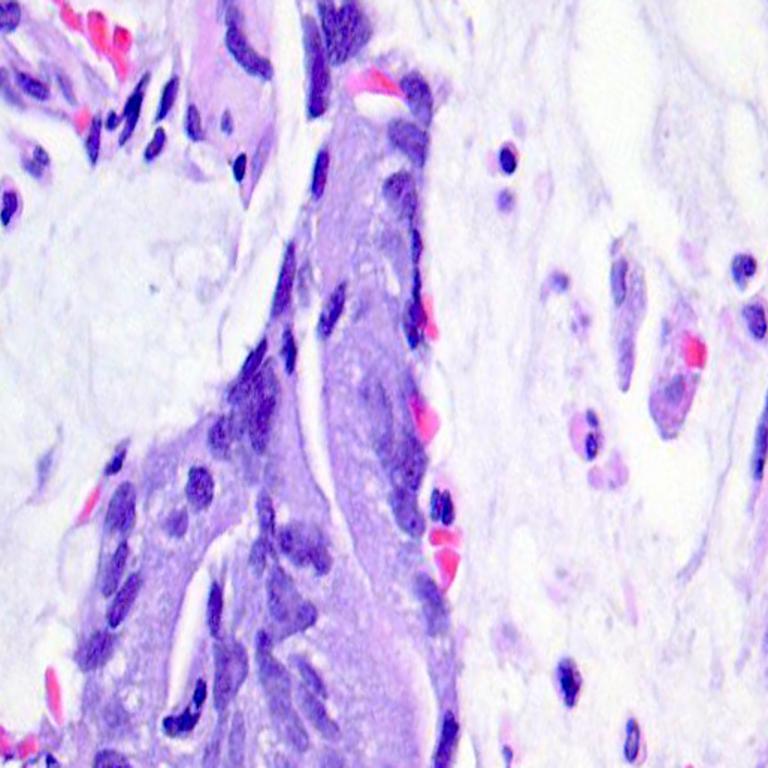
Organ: colon
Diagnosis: adenocarcinomas